Chest X-ray:
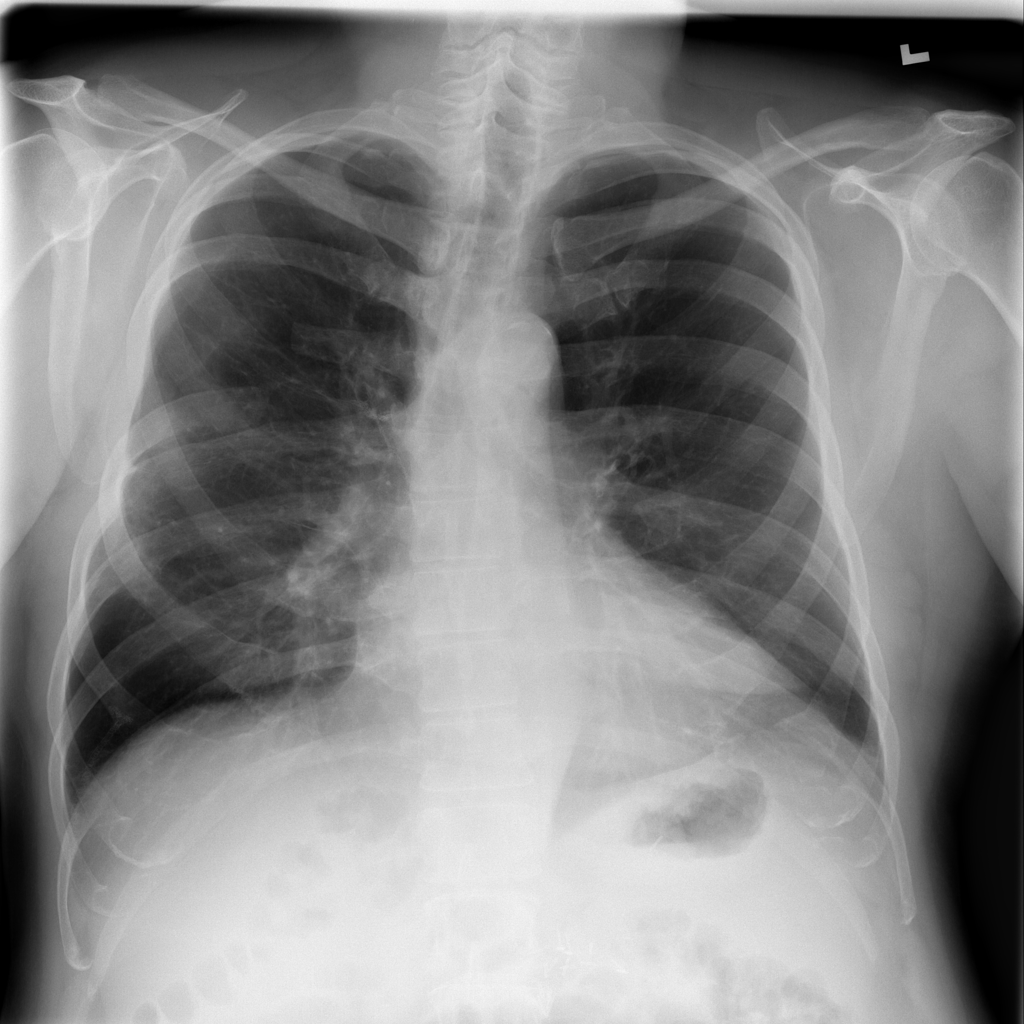
Findings: Fracture
No abnormal finding: no